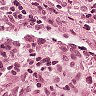
Metastatic tissue present: no